Field crop: maize
Growth stage: 2
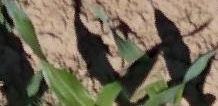
Species: maize